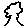
Label: tree